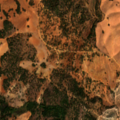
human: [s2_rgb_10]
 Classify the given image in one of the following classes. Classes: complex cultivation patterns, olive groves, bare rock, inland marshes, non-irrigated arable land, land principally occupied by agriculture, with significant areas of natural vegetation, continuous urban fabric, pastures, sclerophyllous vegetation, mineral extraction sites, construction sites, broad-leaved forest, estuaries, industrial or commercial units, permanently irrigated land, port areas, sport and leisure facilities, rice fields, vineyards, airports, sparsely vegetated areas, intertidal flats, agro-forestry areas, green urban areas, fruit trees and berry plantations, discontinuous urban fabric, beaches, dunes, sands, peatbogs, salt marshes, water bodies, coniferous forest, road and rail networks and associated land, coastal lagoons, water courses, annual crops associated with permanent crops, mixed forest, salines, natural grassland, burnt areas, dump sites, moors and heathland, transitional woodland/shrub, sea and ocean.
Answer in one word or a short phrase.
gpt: non-irrigated arable land, land principally occupied by agriculture, with significant areas of natural vegetation, broad-leaved forest, transitional woodland/shrub